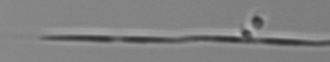
Label: Pseudo-nitzschia